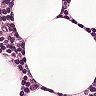
Metastatic tissue present: no